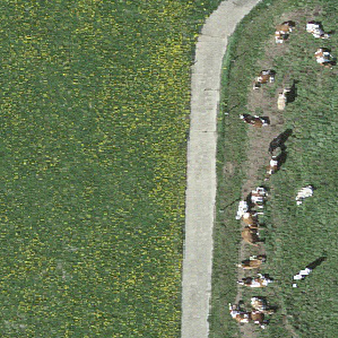
Label: other